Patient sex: M
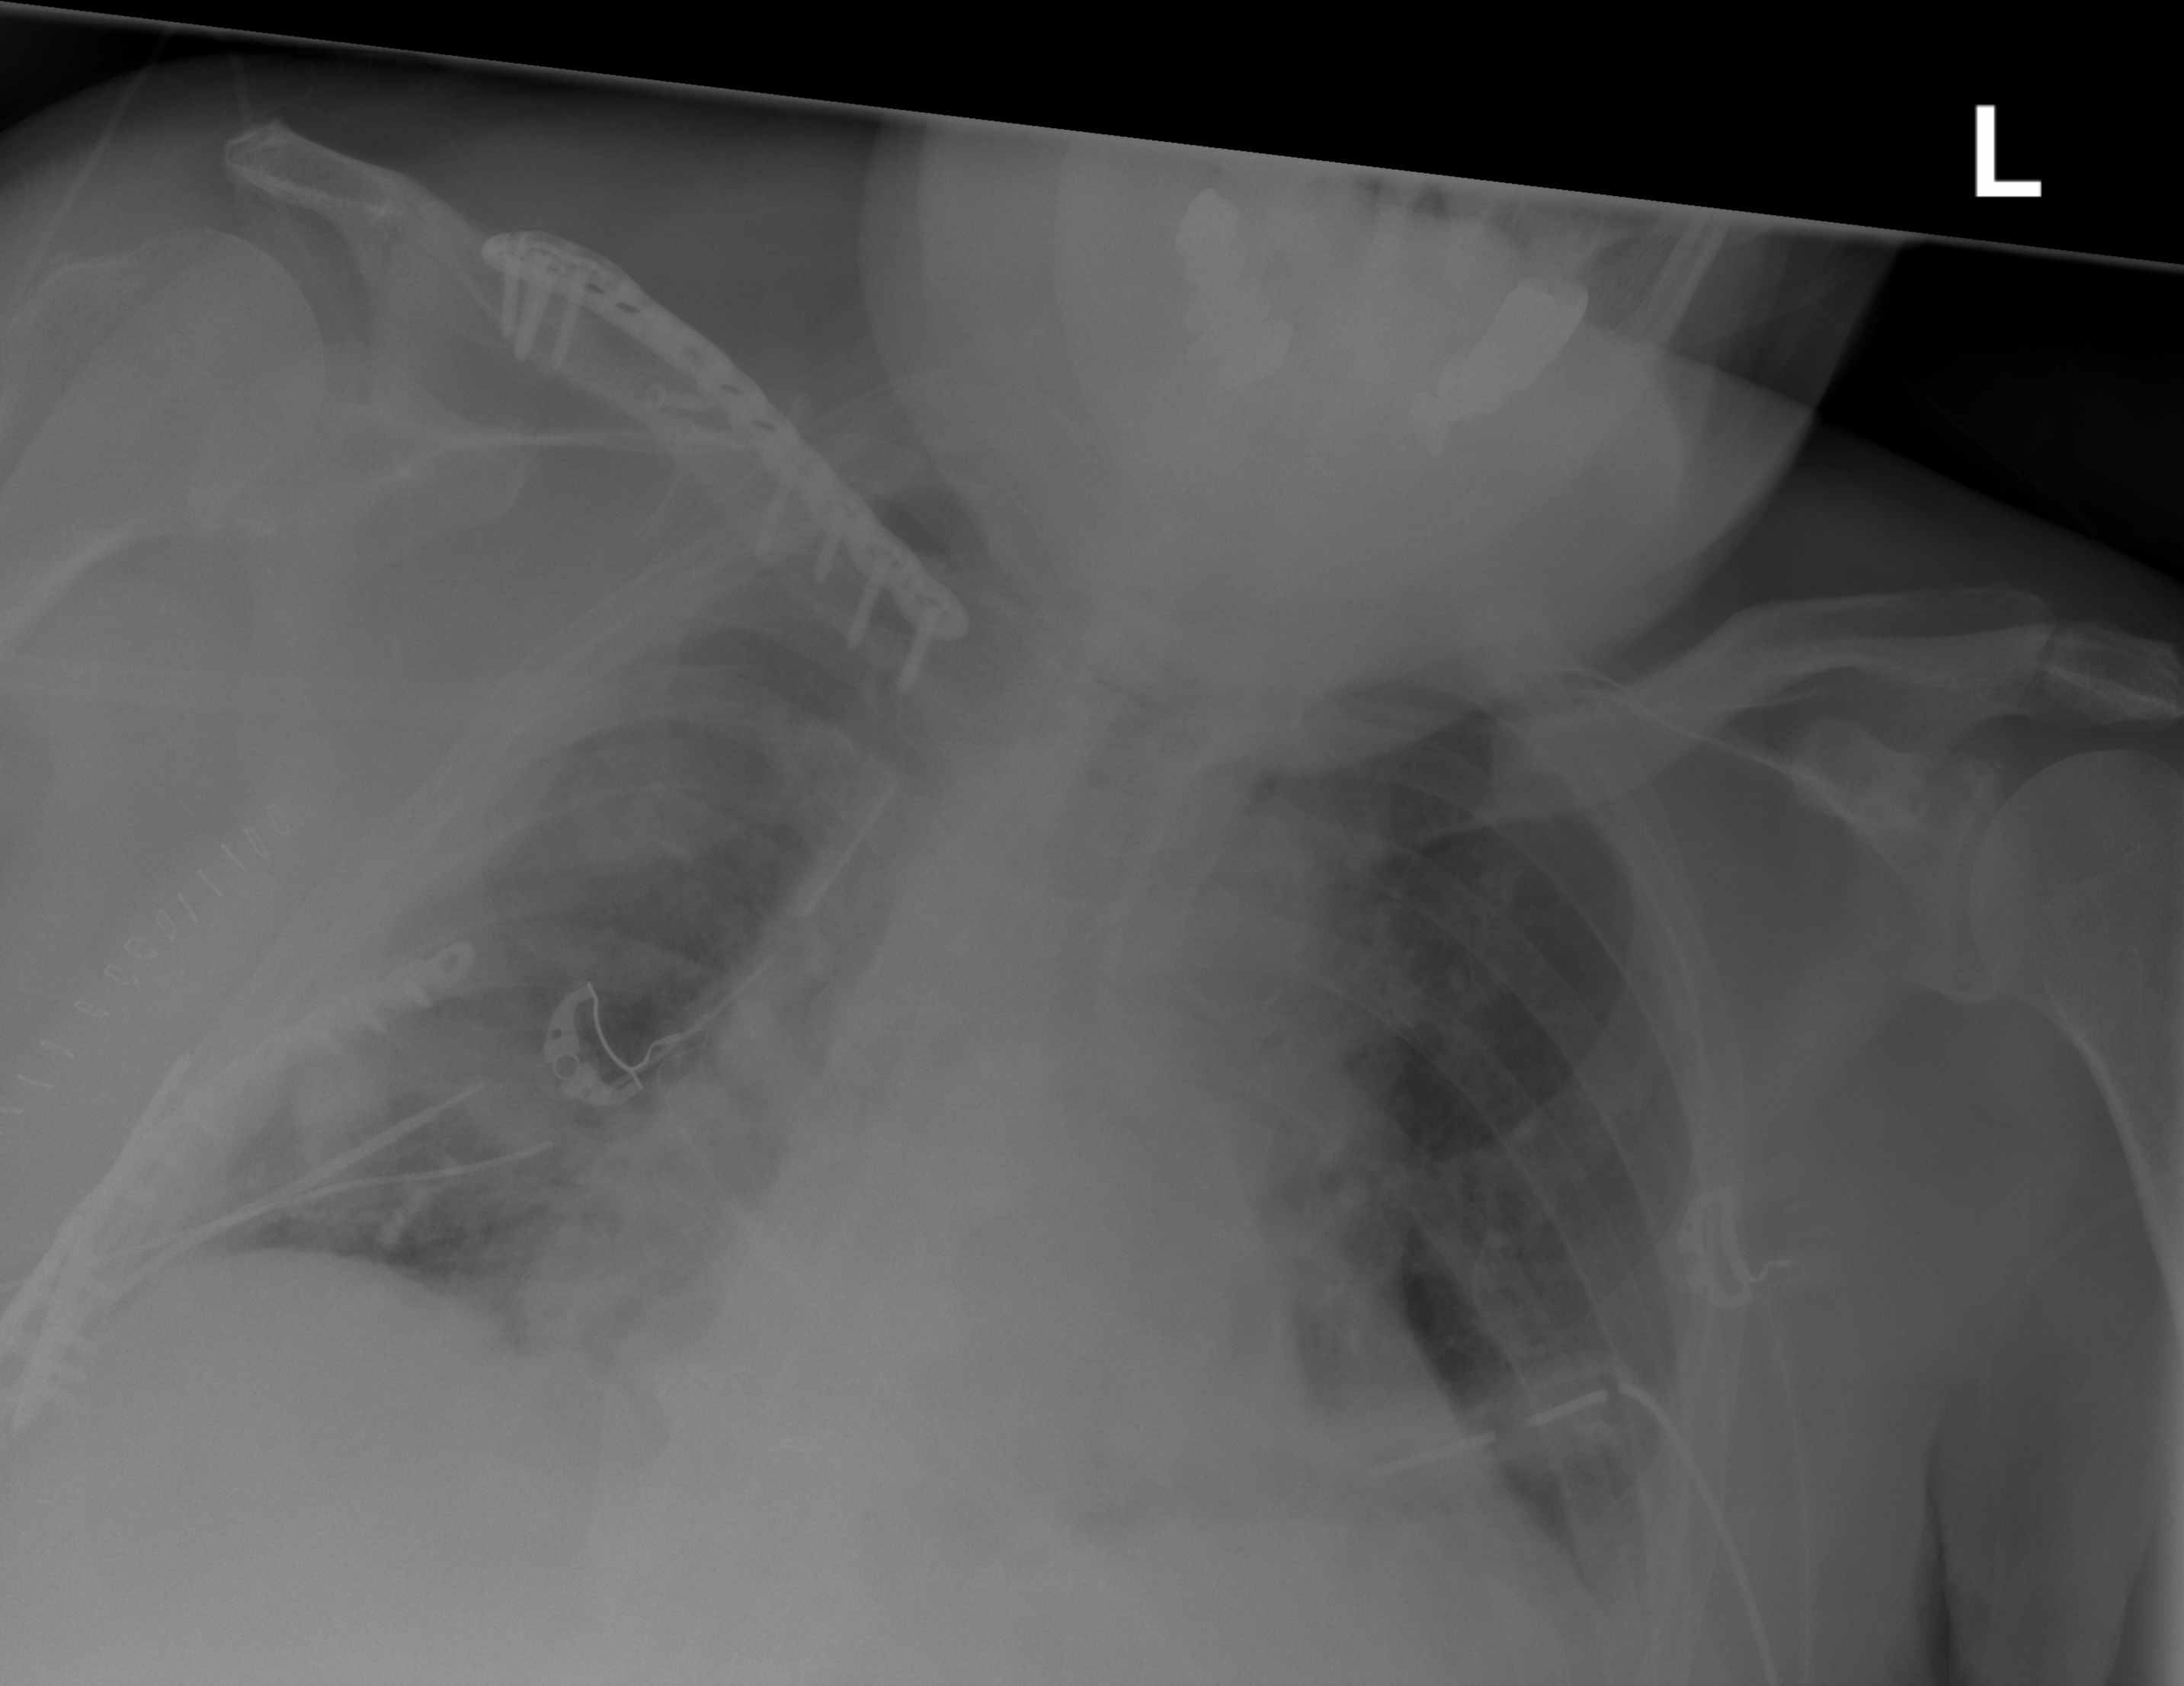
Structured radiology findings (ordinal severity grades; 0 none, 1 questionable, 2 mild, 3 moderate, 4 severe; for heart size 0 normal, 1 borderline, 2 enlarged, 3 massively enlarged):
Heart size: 2
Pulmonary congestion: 0
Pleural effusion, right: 2
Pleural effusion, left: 1
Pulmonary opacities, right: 2
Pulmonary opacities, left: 0
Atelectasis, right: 3
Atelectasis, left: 2